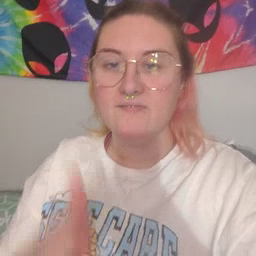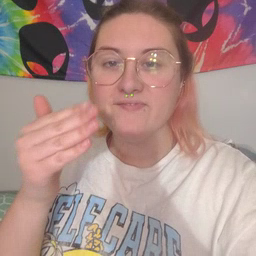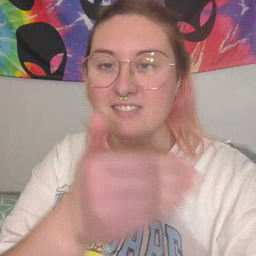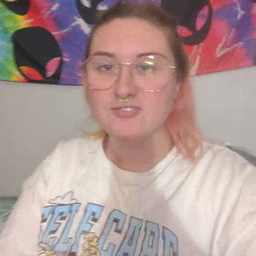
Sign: fish